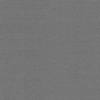
Label: dusty